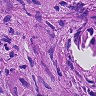
Metastatic tissue present: yes